Aerial crown-view tile of a tropical tree (Barro Colorado Island, Panama), acquired 20250512:
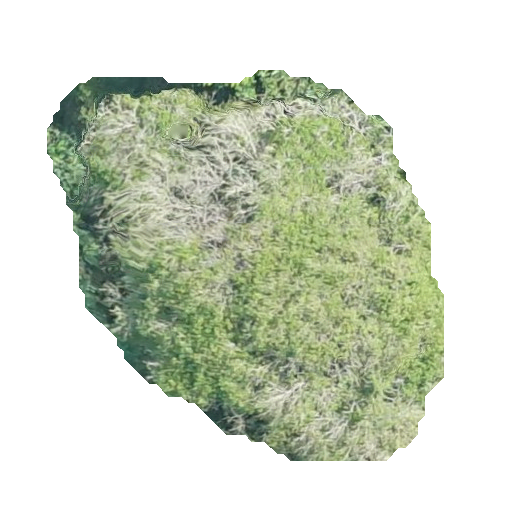
Species: Handroanthus guayacan
GBIF accepted scientific name: Handroanthus guayacan
Crown area: 169.518 m²